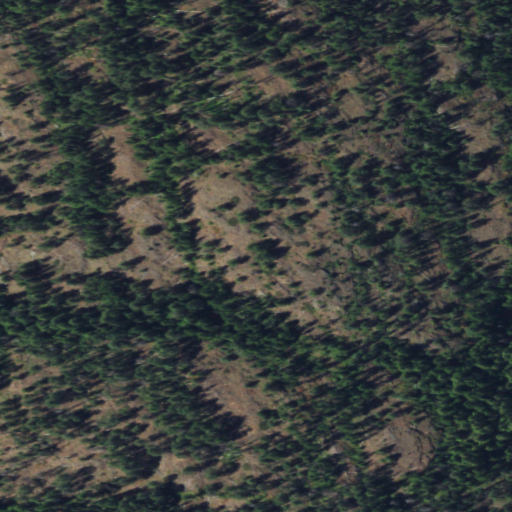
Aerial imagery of mountain in Washington named Jasper Mountain containing evergreen forest and shrub